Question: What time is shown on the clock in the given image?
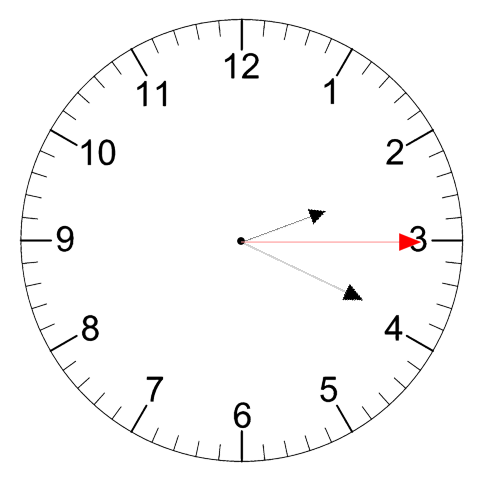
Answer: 02:19:15